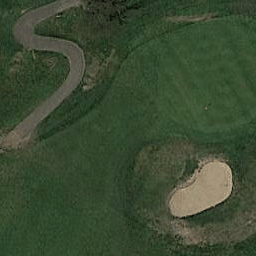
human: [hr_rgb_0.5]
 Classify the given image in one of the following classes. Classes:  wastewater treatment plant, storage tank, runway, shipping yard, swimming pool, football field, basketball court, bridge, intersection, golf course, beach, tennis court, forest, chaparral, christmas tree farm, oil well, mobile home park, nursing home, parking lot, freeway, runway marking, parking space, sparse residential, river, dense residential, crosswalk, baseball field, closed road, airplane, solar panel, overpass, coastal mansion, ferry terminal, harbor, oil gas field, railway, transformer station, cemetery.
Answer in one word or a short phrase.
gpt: golf course